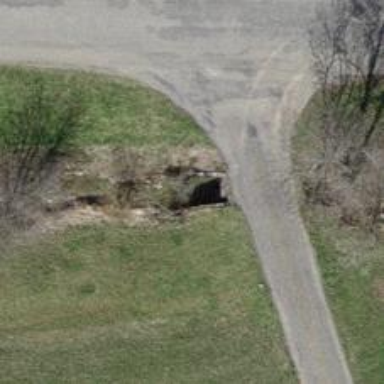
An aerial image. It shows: Culvert tunnel.